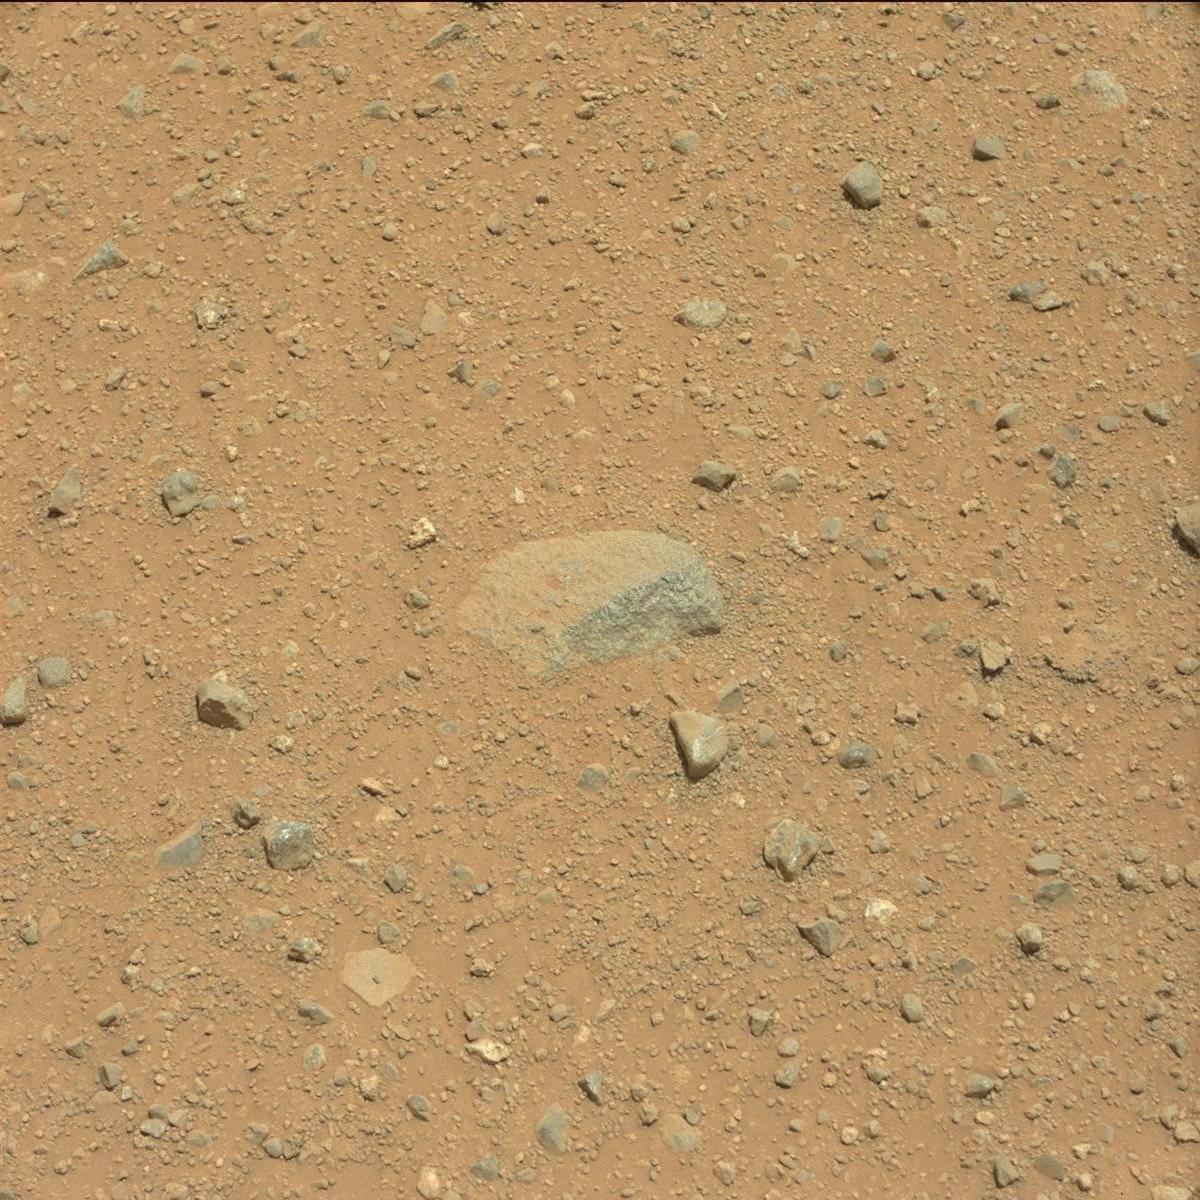
Terrain classes present: Bedrock, Rock, Sand / Soil